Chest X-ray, PA view. Patient: 43 years old, sex F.
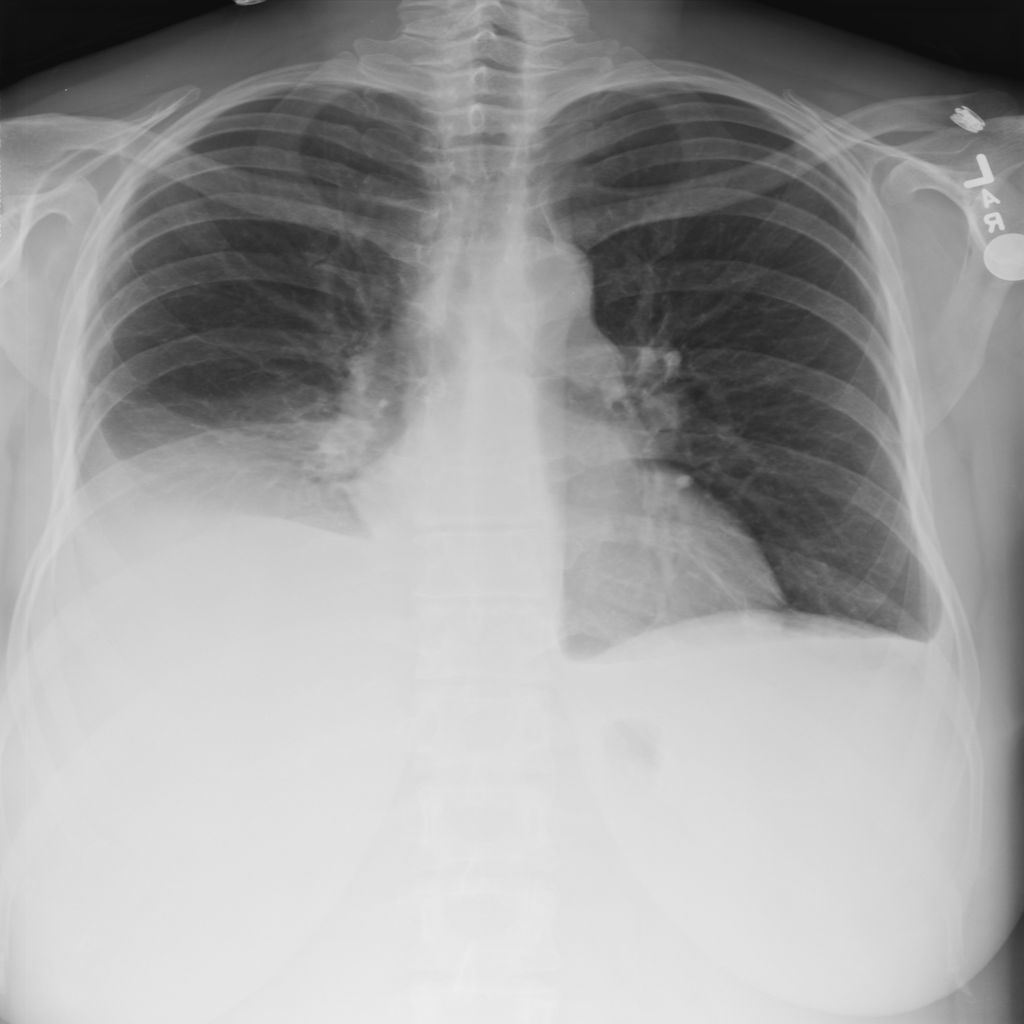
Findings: Effusion